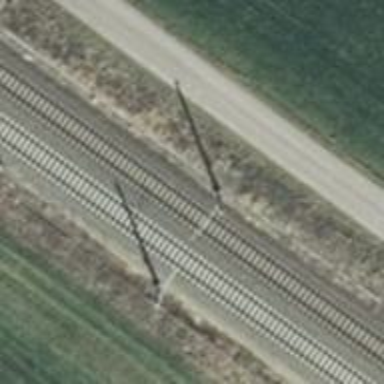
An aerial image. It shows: Milestone along the railway track with catenary mast.